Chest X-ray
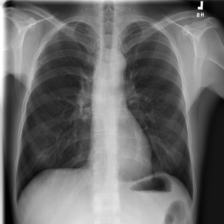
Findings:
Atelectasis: negative
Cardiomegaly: negative
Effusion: negative
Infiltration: negative
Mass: negative
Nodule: negative
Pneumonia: negative
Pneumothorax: negative
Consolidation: negative
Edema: negative
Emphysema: negative
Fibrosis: negative
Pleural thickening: negative
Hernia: negative